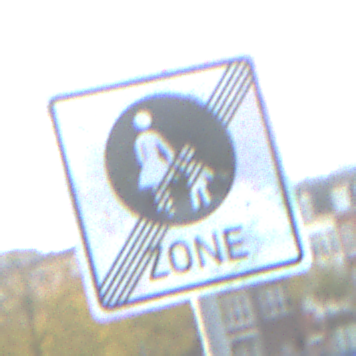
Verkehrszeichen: EndeFussgaengerzone
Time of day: MorningAfternoon
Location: Outdoor (Suburban)
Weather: PartlyCloudy
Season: NotSpecified
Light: Natural